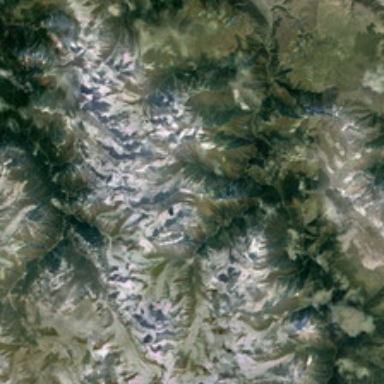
Some snows are in the top of the mountain .